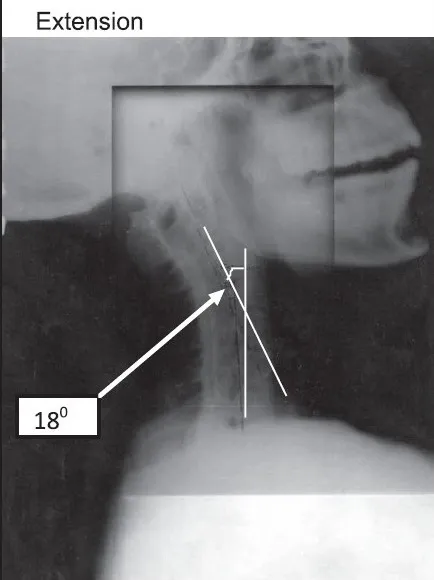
Lateral X-ray of neck with maximum extension. Maximum extension achieved was 18 degree.
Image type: radiology (x_ray)